Question: I have a weird problem and I'm not sure how to approach it.
I'm reading a 50x50 chars textfile and want to write it into a 50x51 dynamic array (filling the 51th slot with '').
Afterwards I'm printing the entire array onto the console.
It should show 50 lines with 50 chars each, as this was the input.
It works quite well too - with the exception of the first line. For some reason is always wrong.
'''
#define FIELD_SIZE 50
int main(int argc, char** args){
char* data = ReadFile("start.txt");
char** map = (char**) malloc( FIELD_SIZE );
if(map==NULL)
__debugbreak();
{
int i;
for(i = 0; i < FIELD_SIZE; i+=1){
map[i] = (char*) malloc(FIELD_SIZE+1);
if(map[i]==NULL)
__debugbreak();
//(FIELD_SIZE+1) in order to skip the '
' at the end of each line.
memcpy( &map[i][0], &data[i*(FIELD_SIZE+1)], FIELD_SIZE);
map[i][FIELD_SIZE] = '';
}
}
{
int i;
for(i = 0; i < FIELD_SIZE; i+=1){
printf("%s
", map[i]); //<-- prints something bad for i==0
}
}
free(data);
return 0;
}
'''
Here's how my console looks like after program execution:

The first line is supposed to be "aaaaaaaaaaaaa..." too.
So it seems like a bad pointer or something.
If I'm reducing FIELD_SIZE to 20 instead (and reading in a 20x20 text file respectively) it works fine, however.
I don't see a connection between the array size and the first index not working though. Since malloc never returned 0 there's no problem with allocation.
I'm using VS2010 C++ to compile the program, but I have to limit myself to the C subset.
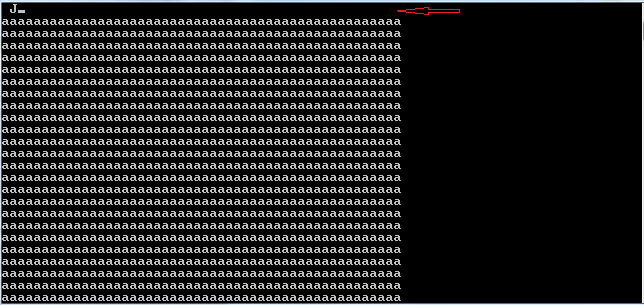
Answer: char** map = (char**) malloc( FIELD_SIZE );
char** map = (char**) malloc( FIELD_SIZE * sizeof(char*));
I don't know if this would be the bug in your code.
You allocate 50 bytes, but need 50 bytes x 4 bytes/pointer in map.